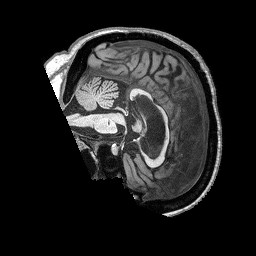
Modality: T1w
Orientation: sagittal
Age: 31
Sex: female
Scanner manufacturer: siemens
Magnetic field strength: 3 T
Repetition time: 2.53 s
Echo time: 0.00144 s